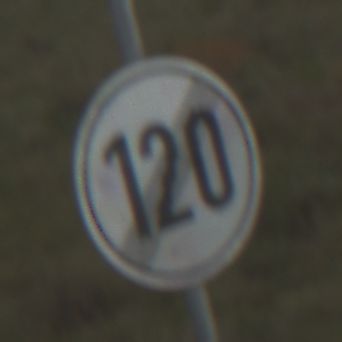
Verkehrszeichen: EndeGeschwindigkeit120
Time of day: Night
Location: Outdoor (Nature)
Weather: Overcast
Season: NotSpecified
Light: Artificial